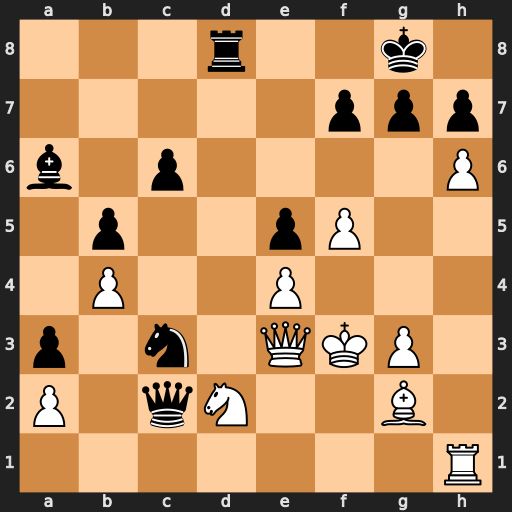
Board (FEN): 3r2k1/5ppp/b1p4P/1p2pP2/1P2P3/p1n1QKP1/P1qN2B1/7R
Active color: w
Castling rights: -
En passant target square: -
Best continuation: Qg5 Qd3+ Kg4 g6 Qf6